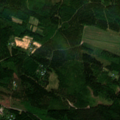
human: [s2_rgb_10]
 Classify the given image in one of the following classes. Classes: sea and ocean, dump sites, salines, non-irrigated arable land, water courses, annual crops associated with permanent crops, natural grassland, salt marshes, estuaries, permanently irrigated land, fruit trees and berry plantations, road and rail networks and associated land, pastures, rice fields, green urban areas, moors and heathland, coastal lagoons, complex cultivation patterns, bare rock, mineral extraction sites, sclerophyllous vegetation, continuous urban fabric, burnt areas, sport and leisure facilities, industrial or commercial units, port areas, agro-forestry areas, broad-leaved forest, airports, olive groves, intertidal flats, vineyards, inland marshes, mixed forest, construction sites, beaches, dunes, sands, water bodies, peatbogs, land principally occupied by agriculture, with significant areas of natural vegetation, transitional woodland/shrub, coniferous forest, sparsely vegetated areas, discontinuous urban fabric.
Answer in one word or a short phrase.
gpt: broad-leaved forest, coniferous forest, mixed forest, transitional woodland/shrub